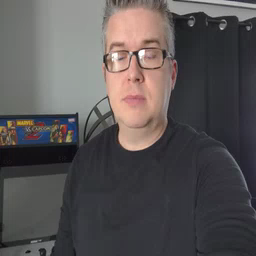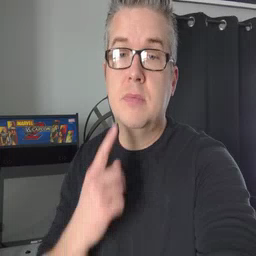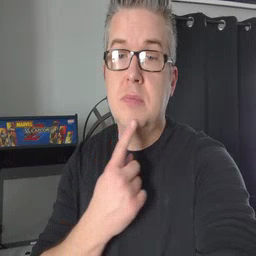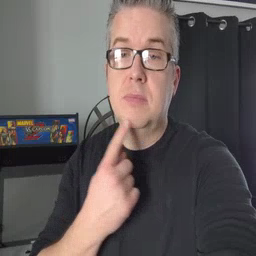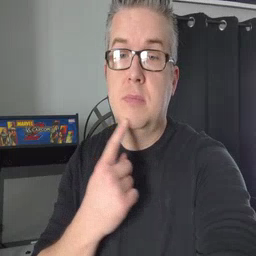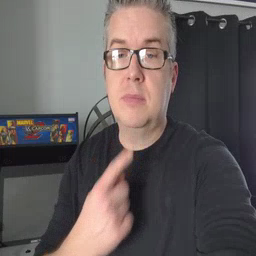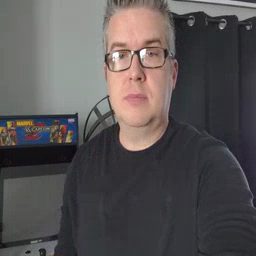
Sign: chin